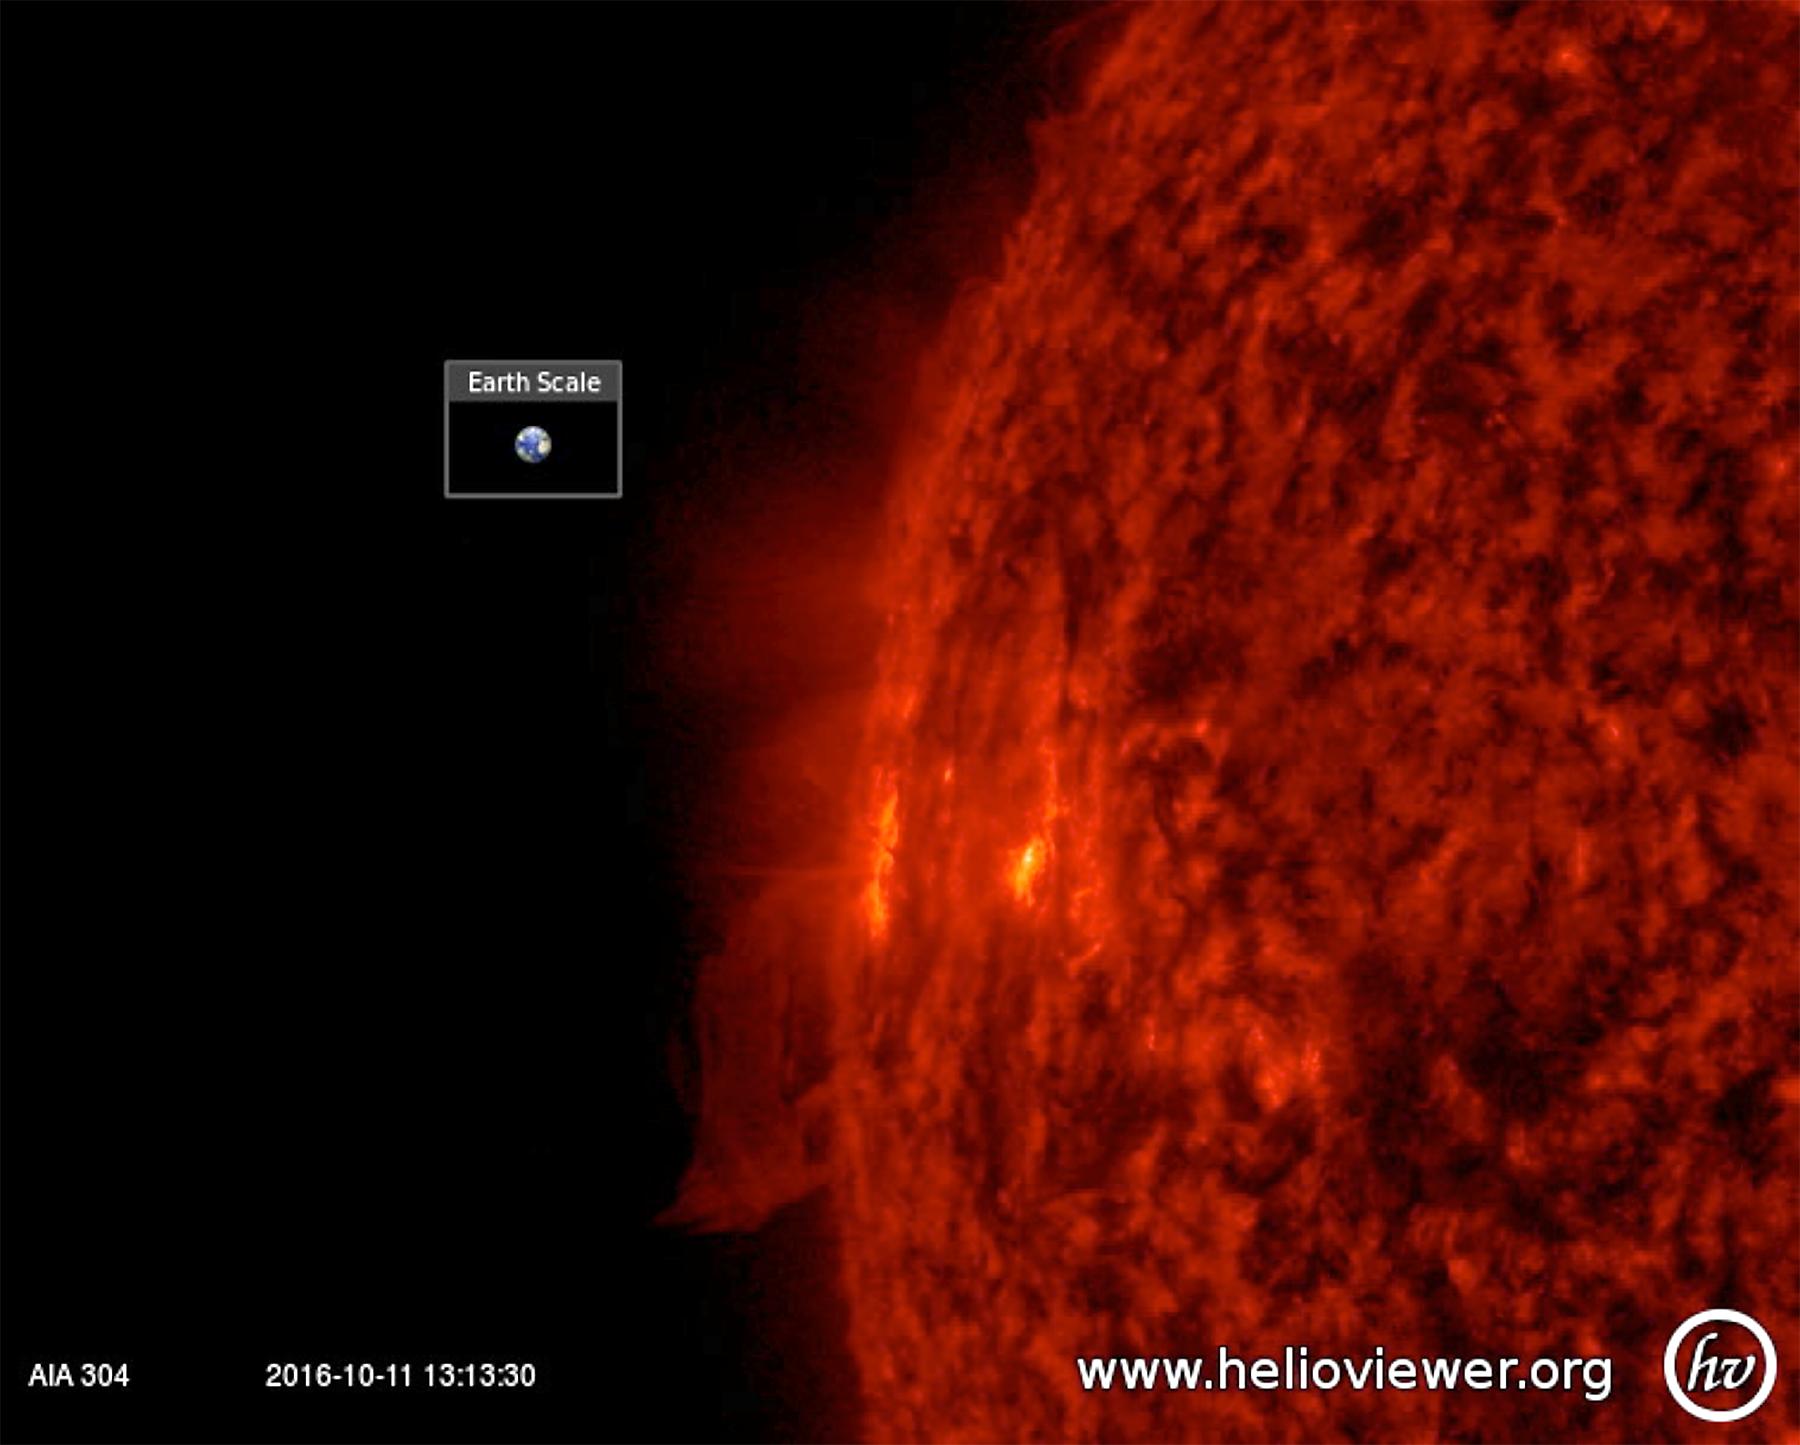
Agitated Active Region Sun, Solar Dynamics Observatory SDO